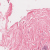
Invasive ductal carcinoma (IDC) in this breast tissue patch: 0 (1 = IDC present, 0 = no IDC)